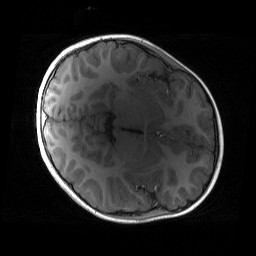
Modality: T1w
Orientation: axial
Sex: female
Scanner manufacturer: siemens
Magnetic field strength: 3 T
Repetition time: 1.9 s
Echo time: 0.00243 s